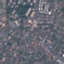
Label: Residential